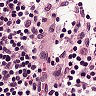
Metastatic tissue present: no